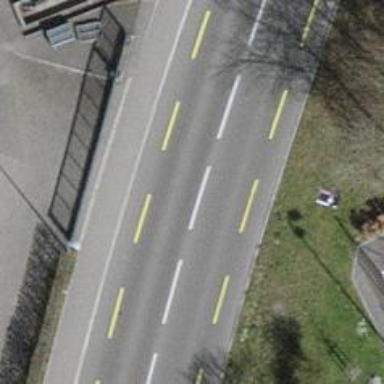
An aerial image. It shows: Secondary road with asphalt surface.